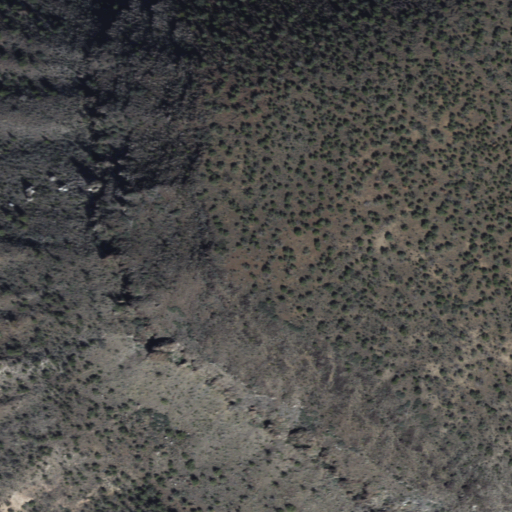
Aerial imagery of mountain in Arizona named Black Mesa containing evergreen forest and shrub